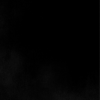
Label: dusty